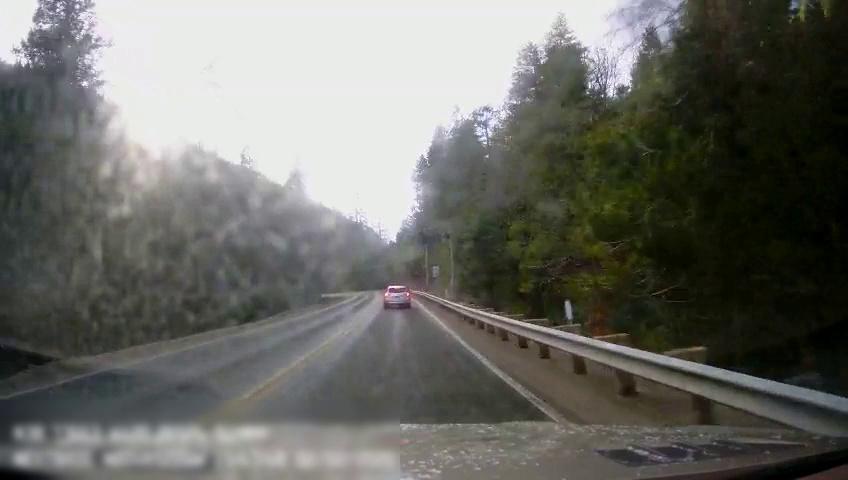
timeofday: Day
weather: Sunny
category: Drivable Space
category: Vehicles | Car
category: Lanes | Opposite Lane
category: Lanes | Current Lane
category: Lanes | Current Lane
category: Lanes | Current Lane
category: Traffic | Signs